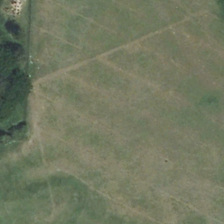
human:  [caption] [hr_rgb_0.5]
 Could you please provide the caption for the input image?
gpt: several green trees are next to a piece of meadow .

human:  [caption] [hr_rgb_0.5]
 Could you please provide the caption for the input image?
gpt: there are many grasses in the big meadow .

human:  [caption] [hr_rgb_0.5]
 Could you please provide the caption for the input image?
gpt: several green trees are next to a piece of meadow .

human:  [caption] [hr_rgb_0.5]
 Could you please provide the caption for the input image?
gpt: there are many grasses in the big meadow .

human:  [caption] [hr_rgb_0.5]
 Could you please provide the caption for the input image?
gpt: several green trees are next to a piece of meadow .